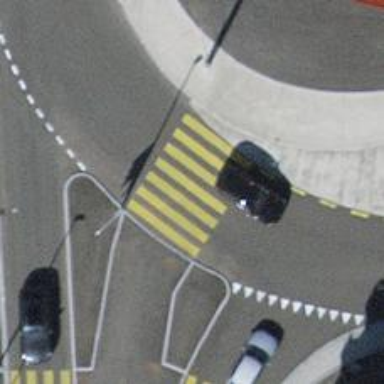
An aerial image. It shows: Uncontrolled zebra crossing.